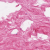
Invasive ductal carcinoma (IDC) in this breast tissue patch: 0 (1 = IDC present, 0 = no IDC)